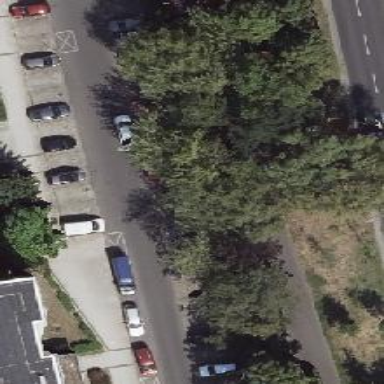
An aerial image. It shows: Footway.